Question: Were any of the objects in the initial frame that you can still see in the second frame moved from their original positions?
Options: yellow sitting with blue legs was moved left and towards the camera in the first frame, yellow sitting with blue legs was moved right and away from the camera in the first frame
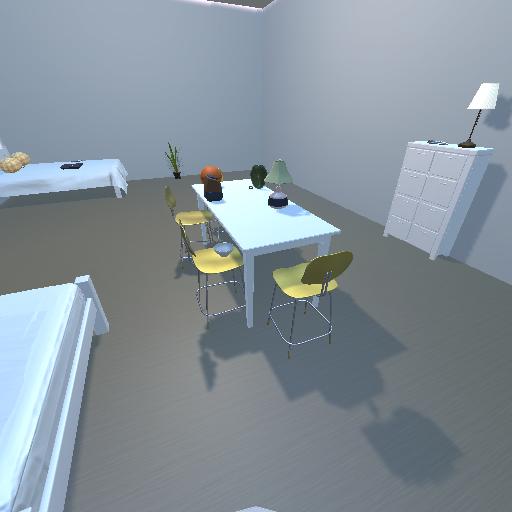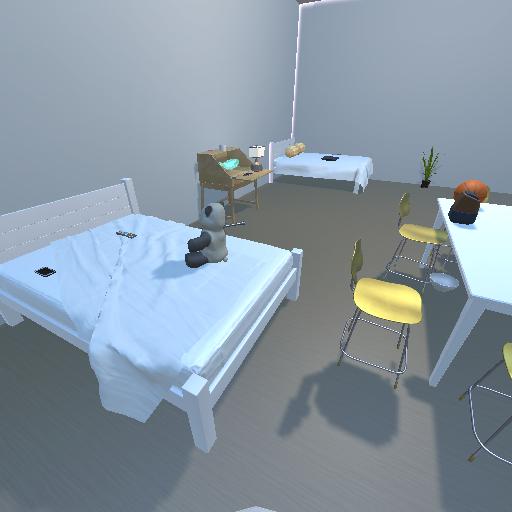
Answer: yellow sitting with blue legs was moved left and towards the camera in the first frame